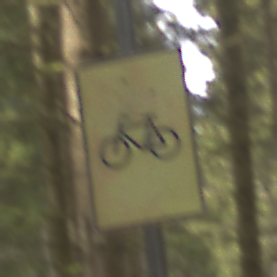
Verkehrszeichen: RadverkehrOhnePfeilsymbol
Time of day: MorningAfternoon
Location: Outdoor (Nature)
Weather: Overcast
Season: Winter
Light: Natural